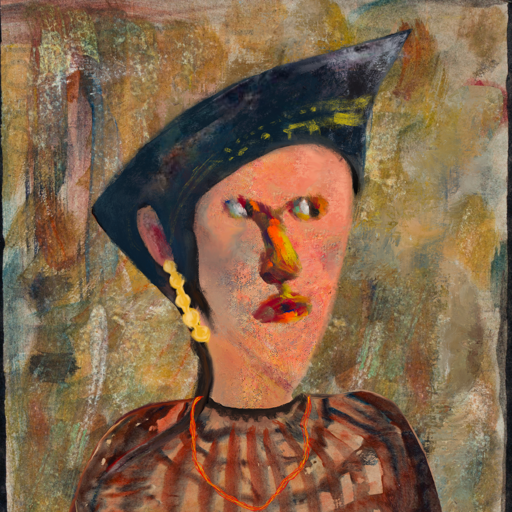
Background: Pipe, Head And Neck Side: Irani, Face Side: An_Impression, Bust: Orphan, Hair Side: Blank, Head Accessory: Irani, Second Necklace: Gypsy_Mother_2, Necklace: Blank, Baby: Blank